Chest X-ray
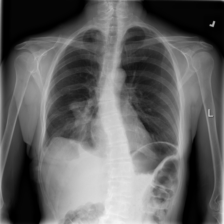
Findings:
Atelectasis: negative
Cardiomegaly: negative
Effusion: negative
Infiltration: negative
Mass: negative
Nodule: negative
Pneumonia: negative
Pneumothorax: negative
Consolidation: negative
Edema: negative
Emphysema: negative
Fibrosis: negative
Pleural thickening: negative
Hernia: negative